Aerial crown-view tile of a tropical tree (Barro Colorado Island, Panama), acquired 20250915:
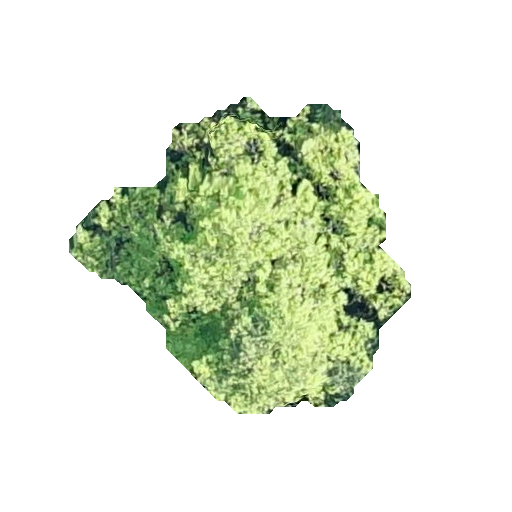
Species: Guapira myrtiflora
GBIF accepted scientific name: Guapira myrtiflora
Crown area: 97.243 m²